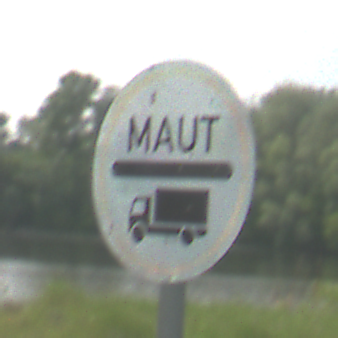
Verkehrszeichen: Mautpflicht
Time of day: MorningAfternoon
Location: Outdoor (Nature)
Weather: PartlyCloudy
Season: NotSpecified
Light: Natural